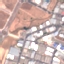
Land use / land cover class: Industrial